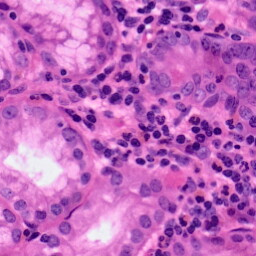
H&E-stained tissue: Pancreatic